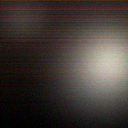
Screen state: off